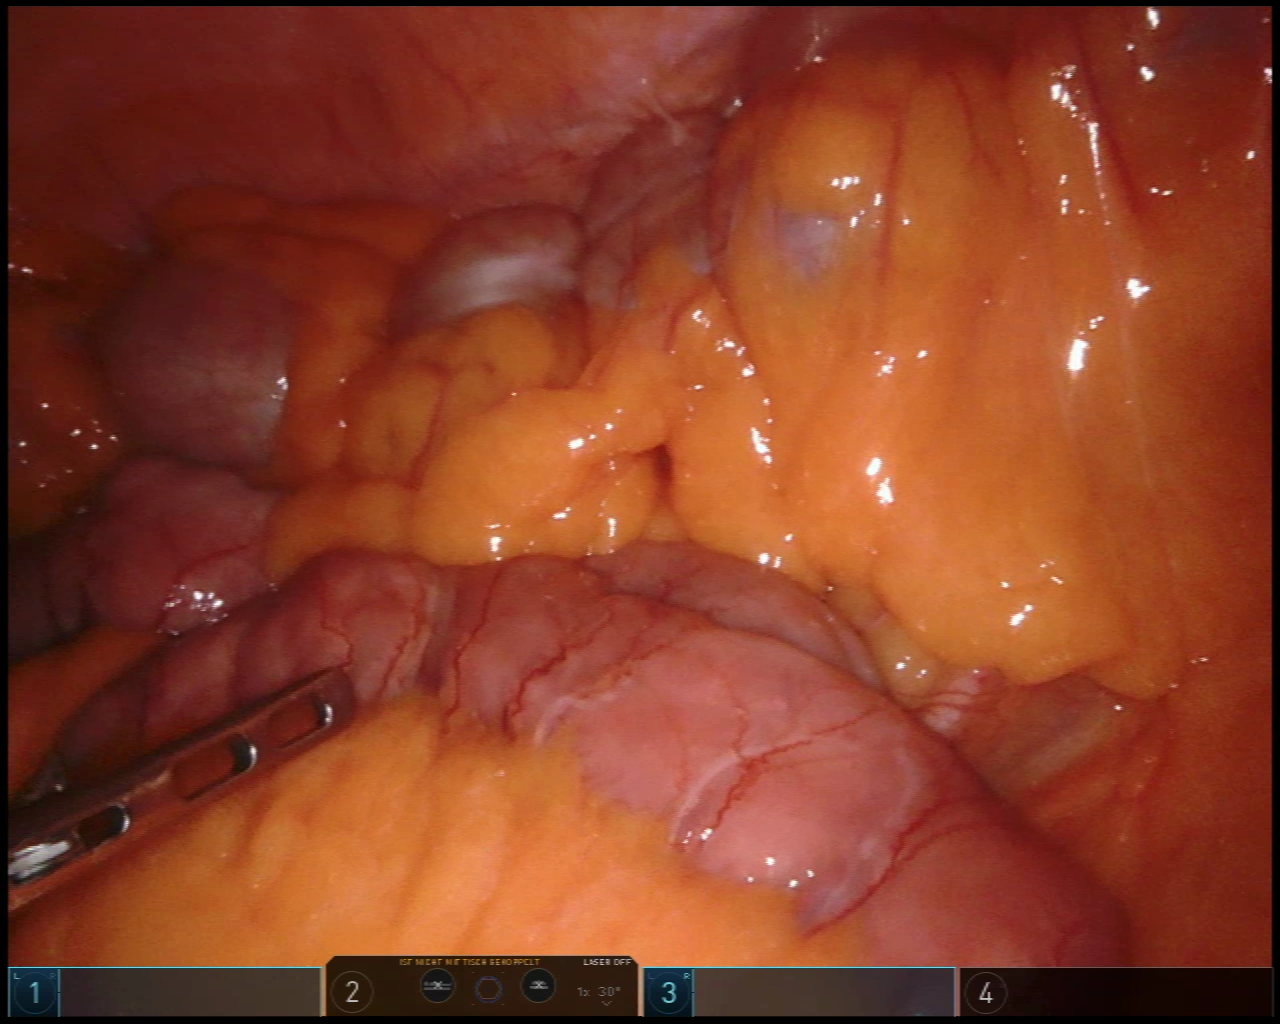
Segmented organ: colon
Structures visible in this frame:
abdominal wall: yes
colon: yes
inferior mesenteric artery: no
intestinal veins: no
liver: no
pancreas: no
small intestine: yes
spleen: no
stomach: no
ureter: no
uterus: no
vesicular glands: no